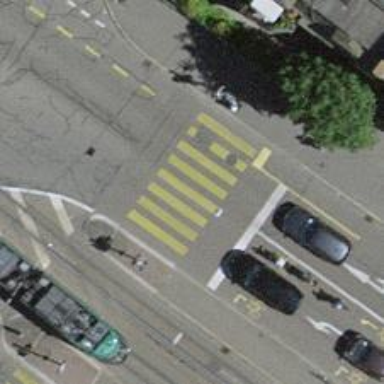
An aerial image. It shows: Crossing with traffic signals.